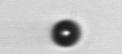
Label: bead